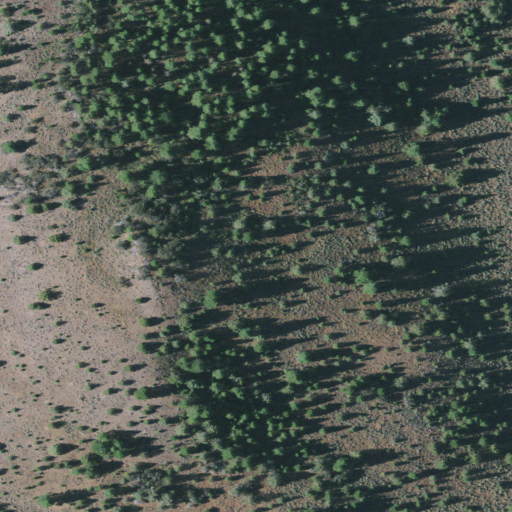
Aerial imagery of mountain in Oregon named Bingham Point containing shrub and evergreen forest